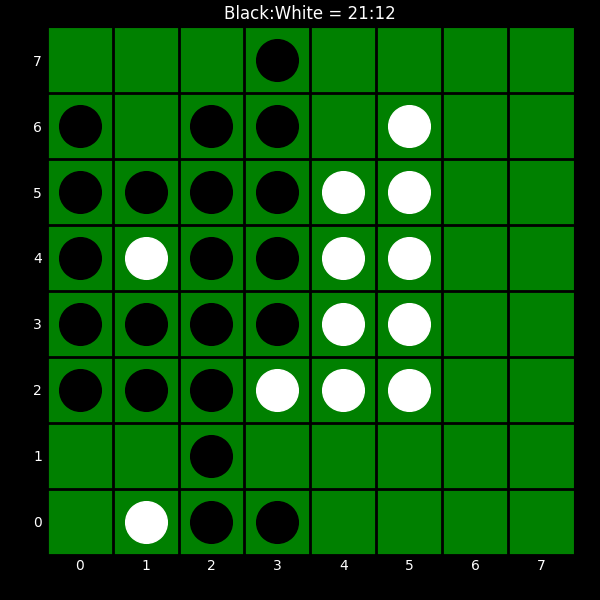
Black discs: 21
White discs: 12